Interaction volume radius: 5 \u00c5
Interaction volume height: 35 \u00c5
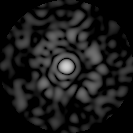
Disorder parameter: 0.8721